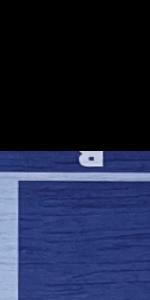
Label: Empty